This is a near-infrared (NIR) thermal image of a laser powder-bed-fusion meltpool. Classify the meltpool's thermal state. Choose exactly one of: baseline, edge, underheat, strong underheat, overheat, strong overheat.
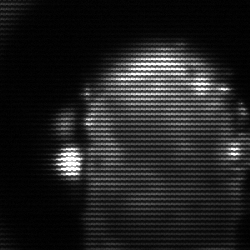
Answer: baseline